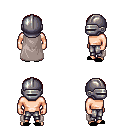
a pixel art fantasy rpg character, male body template, human, light skin, gray cape, metal pants, red plain hairstyle, metal helm, black slippers, four views (front, back, left, right), 2x2 character sprite sheet, small pixel art, hard edges, no anti-aliasing